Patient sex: M
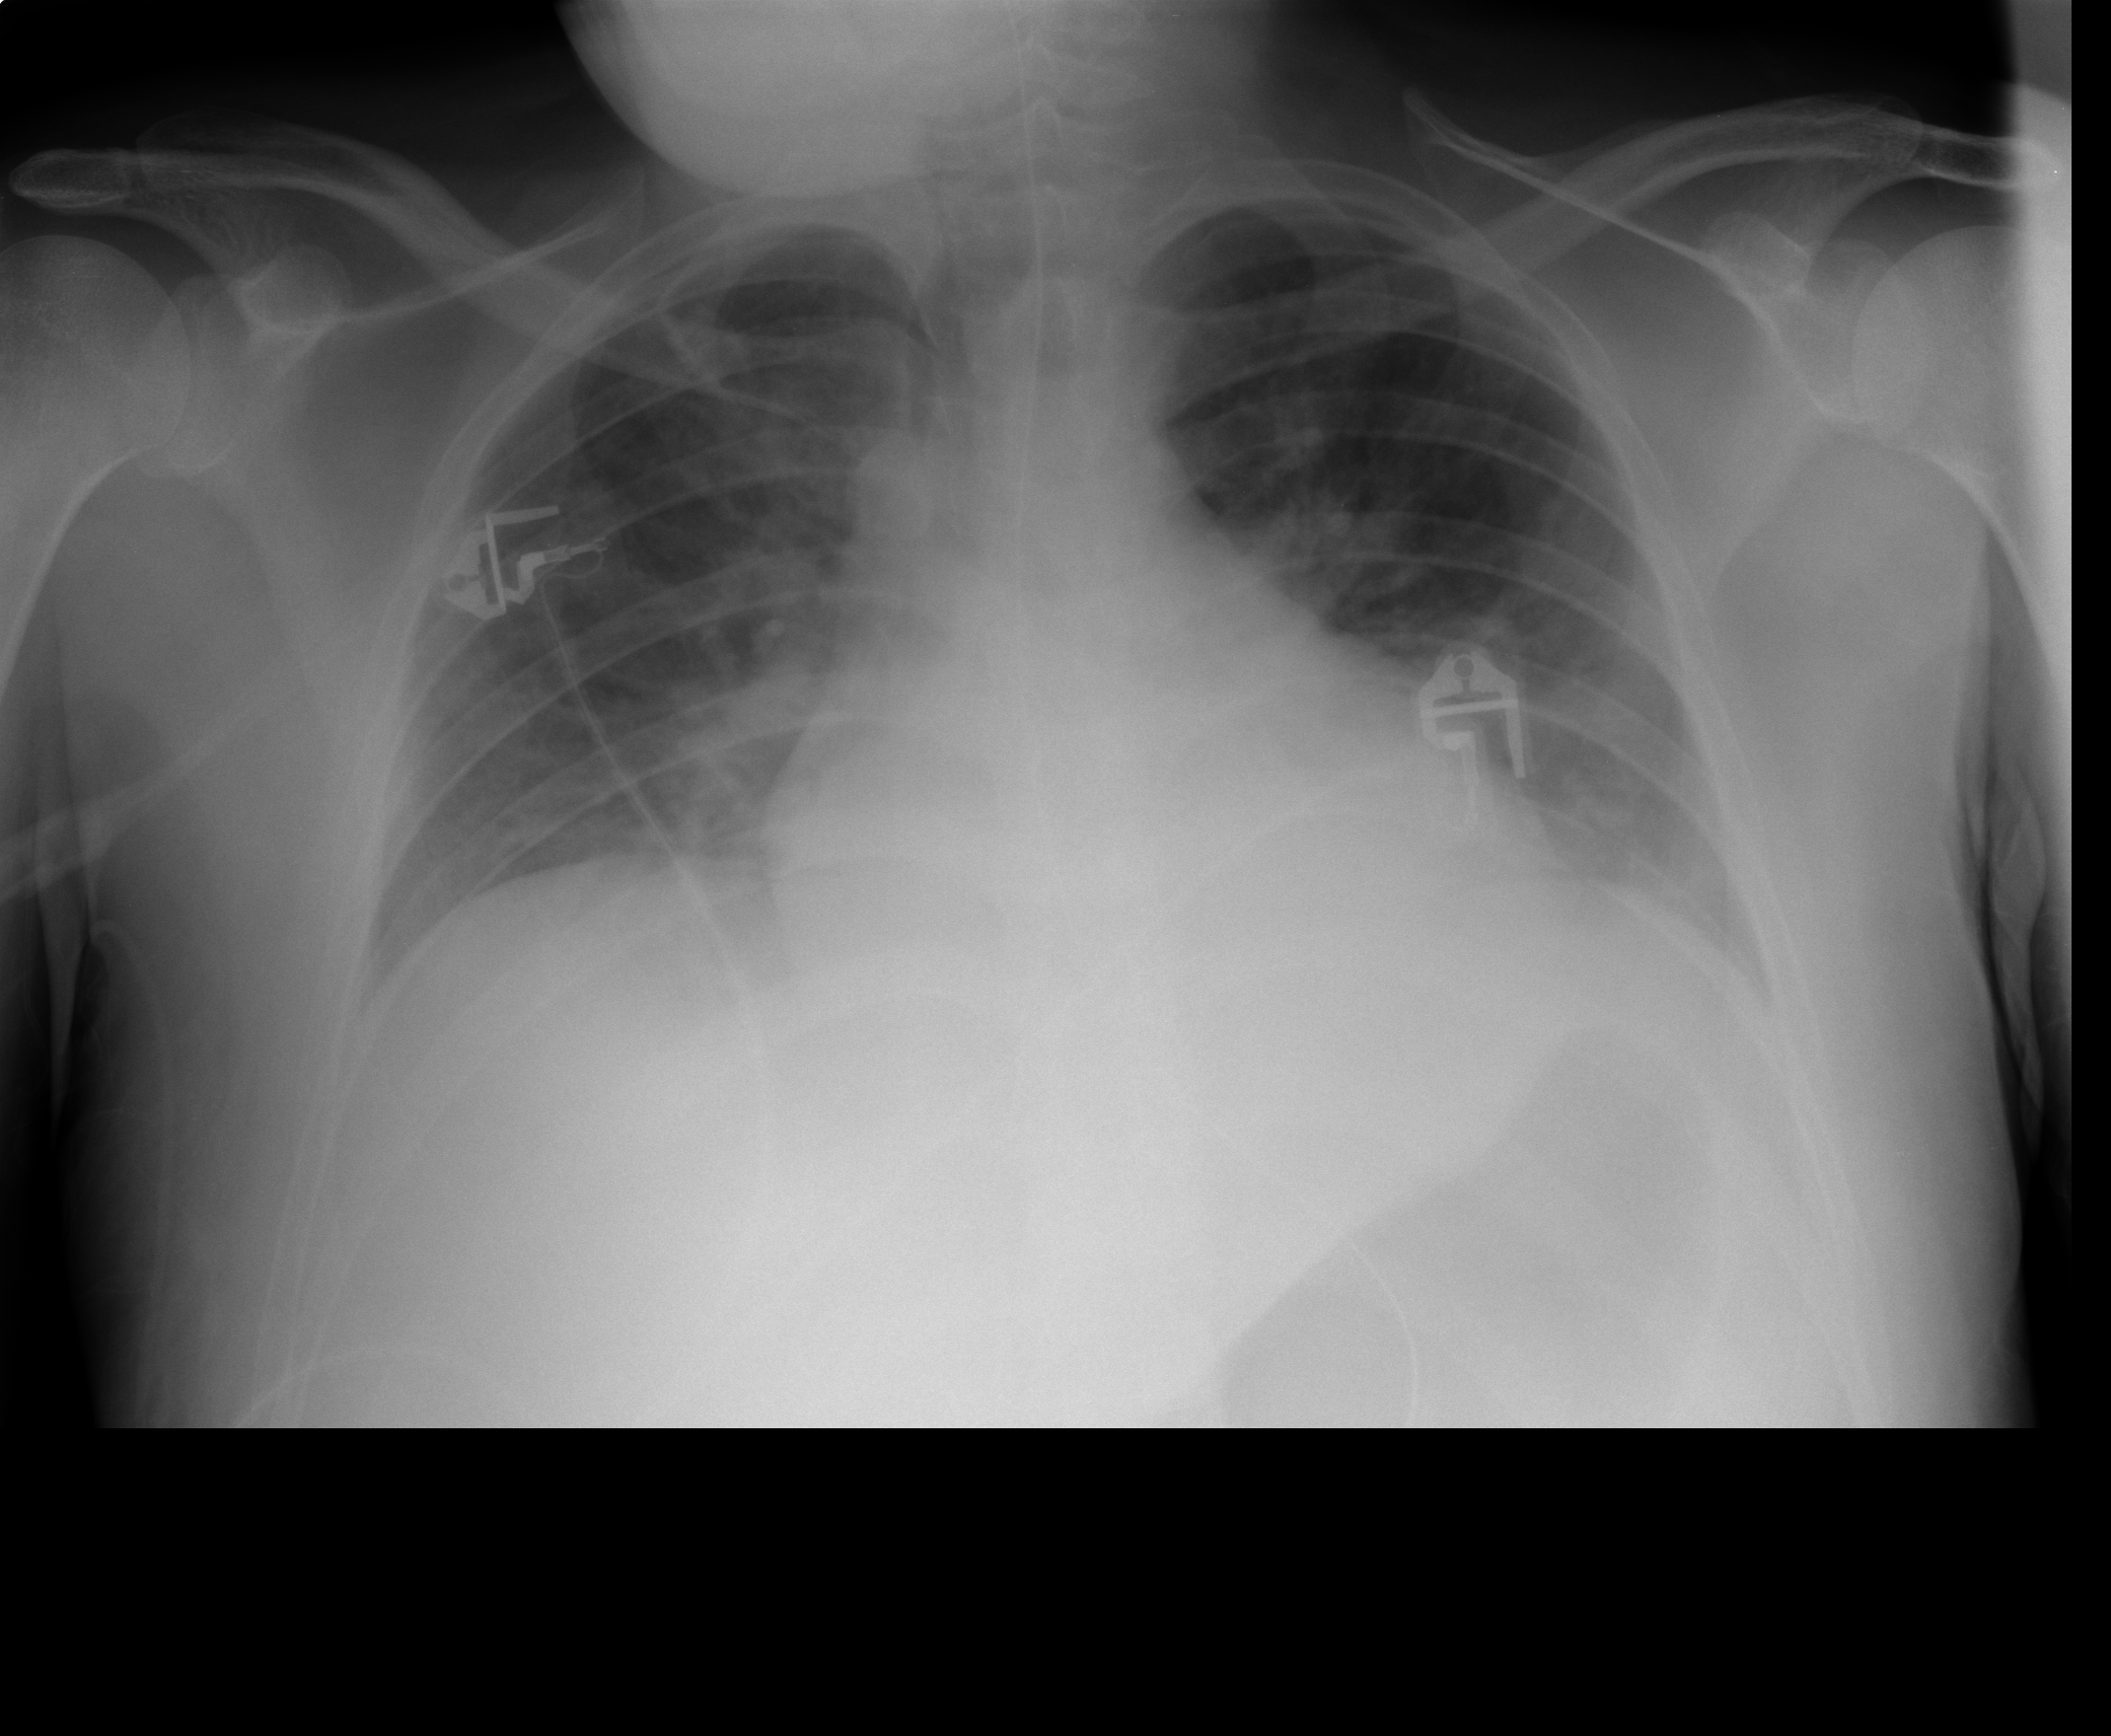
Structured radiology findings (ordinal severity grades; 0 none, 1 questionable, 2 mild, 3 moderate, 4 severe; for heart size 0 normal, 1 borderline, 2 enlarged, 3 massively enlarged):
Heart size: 2
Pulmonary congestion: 2
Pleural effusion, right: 0
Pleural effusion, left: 0
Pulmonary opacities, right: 0
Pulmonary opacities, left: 0
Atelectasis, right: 0
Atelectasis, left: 0